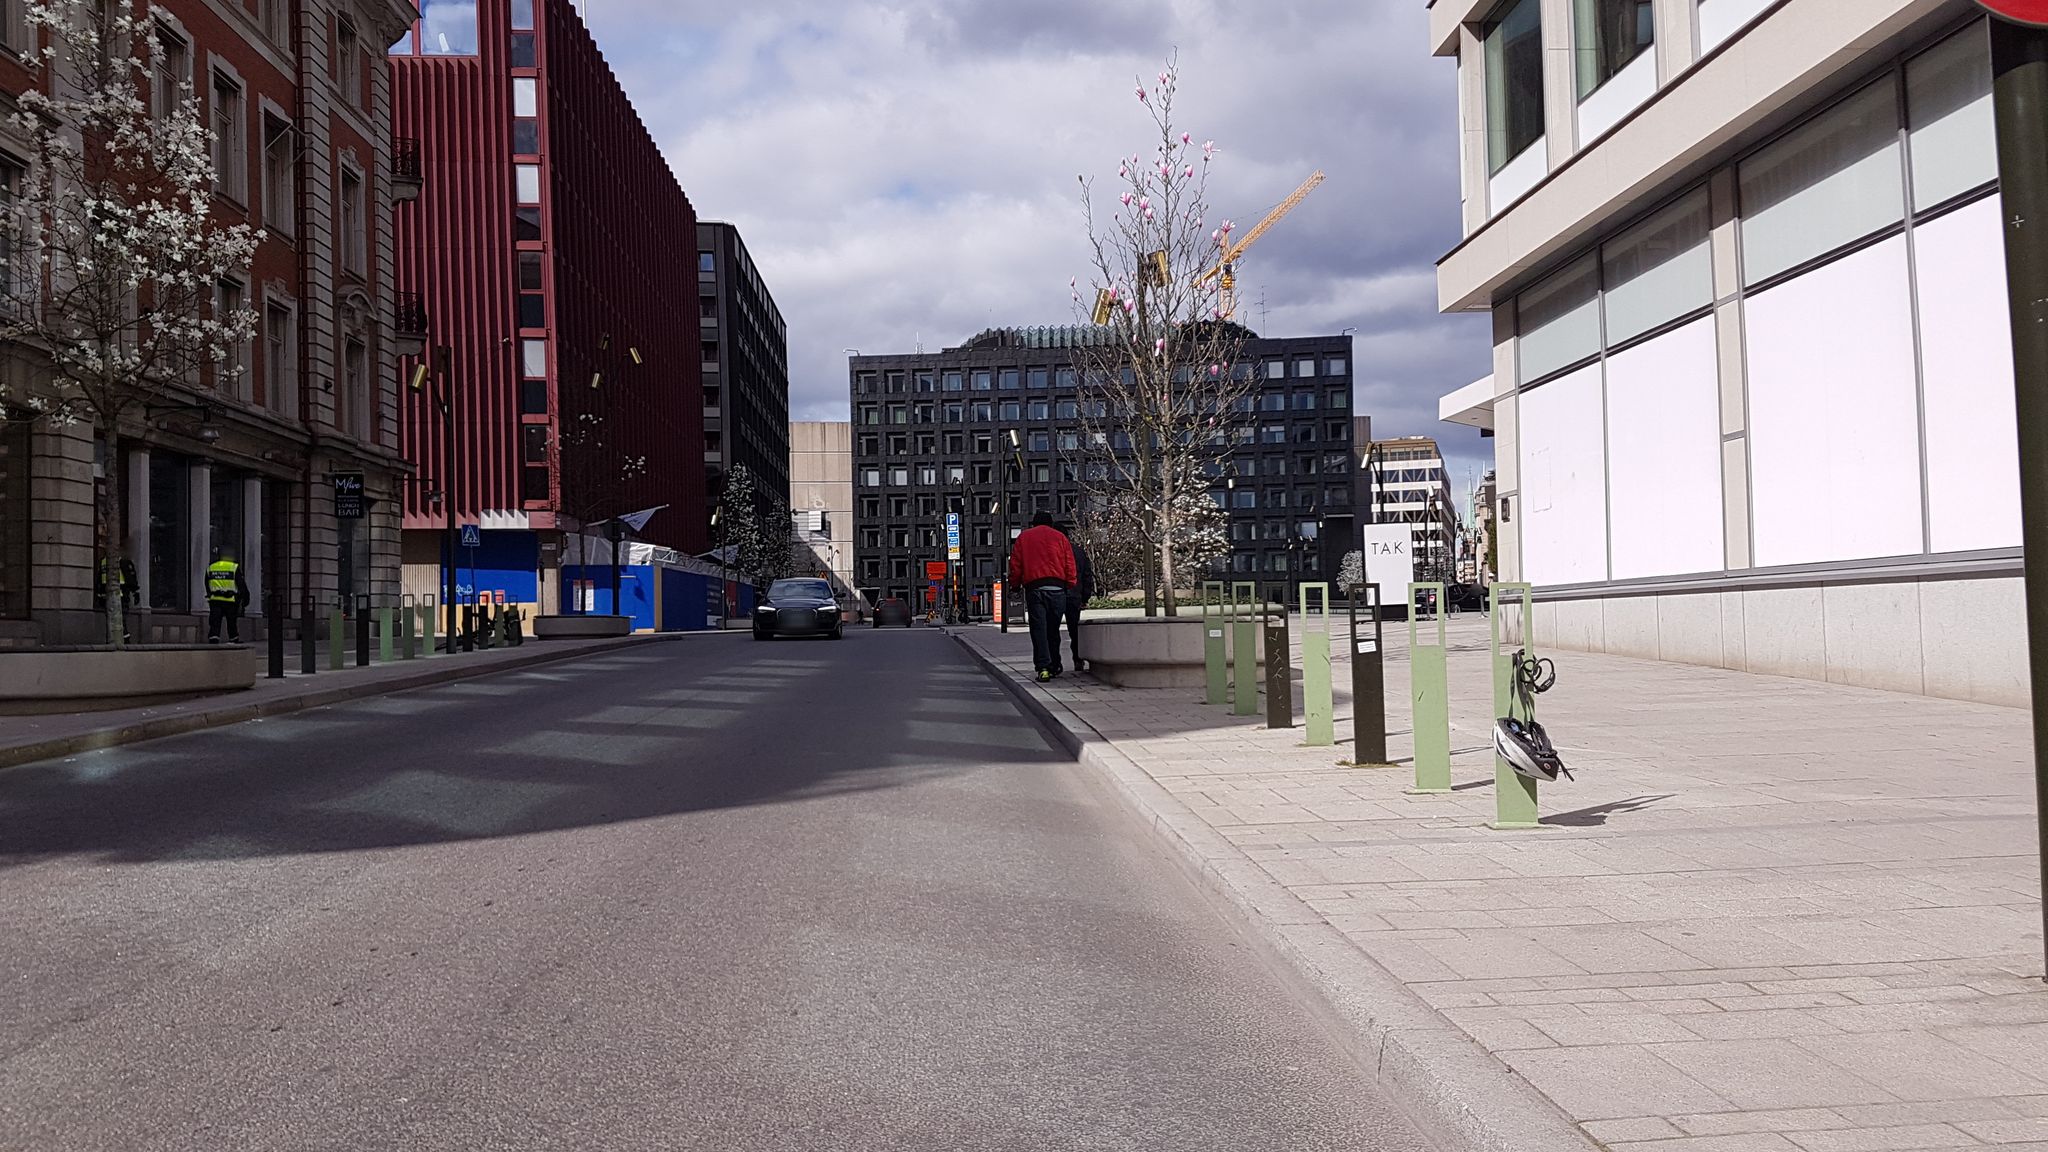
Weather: clear
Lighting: day
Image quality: good
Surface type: cycling surface
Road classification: unclassified
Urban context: urban centre
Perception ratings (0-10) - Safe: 6.7, Lively: 7.99, Beautiful: 6.26, Boring: 5.17, Depressing: 2.86, Wealthy: 9.28